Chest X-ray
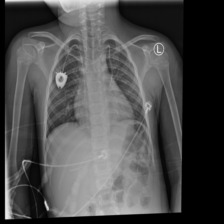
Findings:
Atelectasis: negative
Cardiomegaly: negative
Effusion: negative
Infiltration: negative
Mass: negative
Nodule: negative
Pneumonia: negative
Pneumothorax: negative
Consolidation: negative
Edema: negative
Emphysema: negative
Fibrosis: negative
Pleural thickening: negative
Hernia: negative